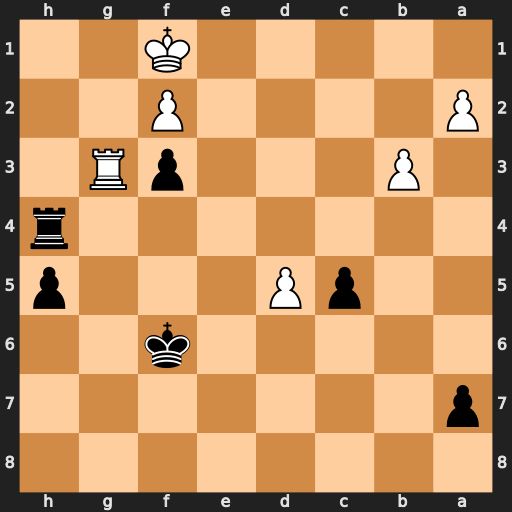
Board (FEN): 8/p7/5k2/2pP3p/7r/1P3pR1/P4P2/5K2
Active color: b
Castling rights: -
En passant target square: -
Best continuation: Rh1+ Rg1 Rxg1+ Kxg1 Ke5